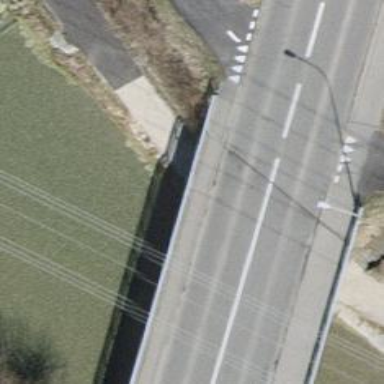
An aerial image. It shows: Cycleway with asphalt surface. The tracktype is grade1.